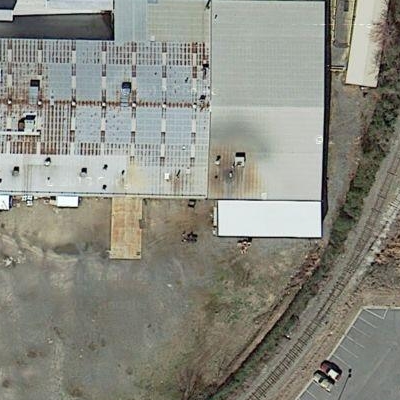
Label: Industry